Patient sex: M
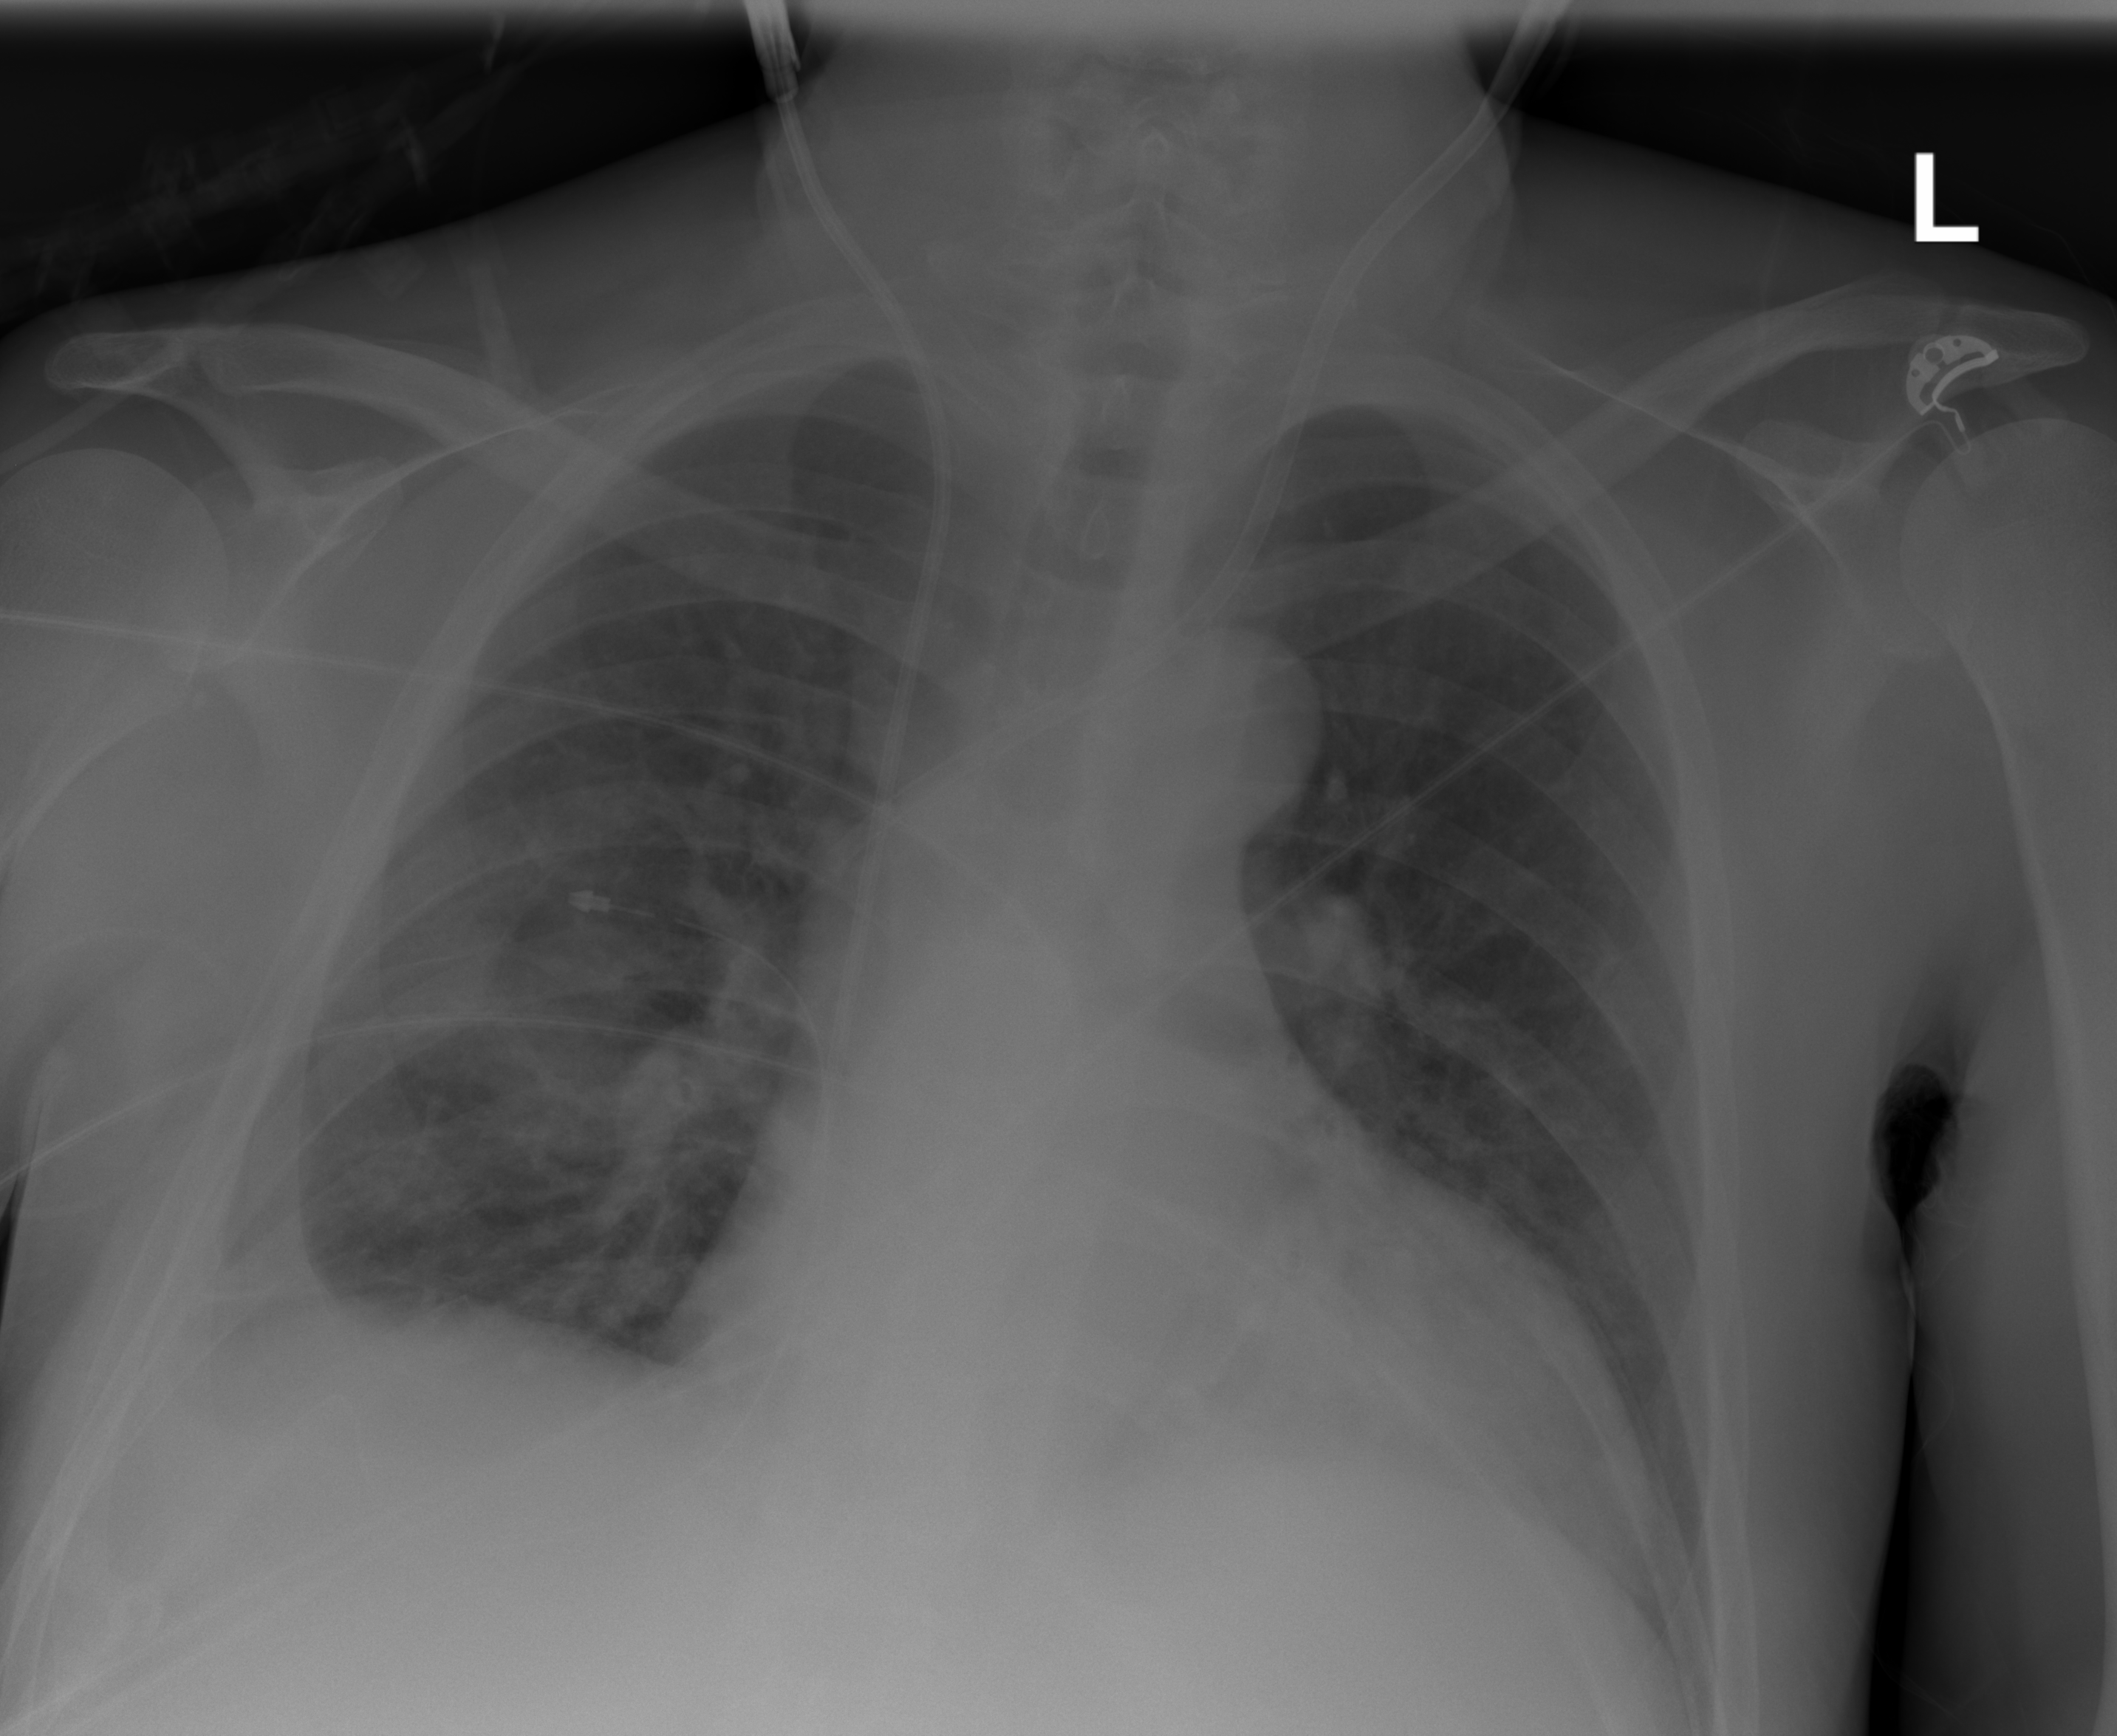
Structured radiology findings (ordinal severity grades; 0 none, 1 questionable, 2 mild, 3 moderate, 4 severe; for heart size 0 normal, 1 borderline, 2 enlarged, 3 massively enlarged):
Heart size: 2
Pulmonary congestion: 2
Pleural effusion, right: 2
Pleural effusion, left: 0
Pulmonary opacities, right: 2
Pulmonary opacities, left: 2
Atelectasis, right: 2
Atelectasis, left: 0